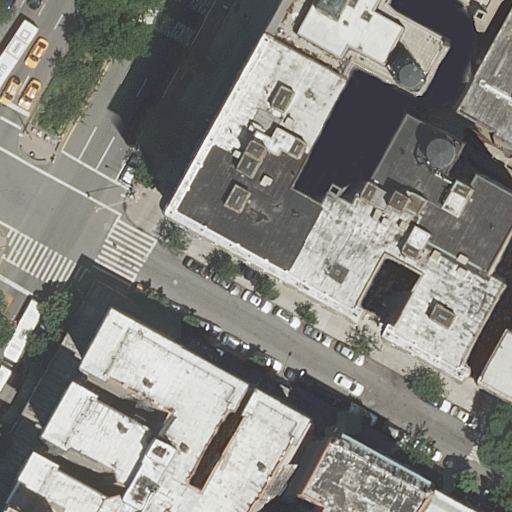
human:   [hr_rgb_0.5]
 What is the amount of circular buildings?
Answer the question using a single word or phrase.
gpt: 0

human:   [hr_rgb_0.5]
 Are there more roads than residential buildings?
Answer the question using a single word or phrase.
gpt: no

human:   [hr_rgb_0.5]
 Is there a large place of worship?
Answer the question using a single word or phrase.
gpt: no

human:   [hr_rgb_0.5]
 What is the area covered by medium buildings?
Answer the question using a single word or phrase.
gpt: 777m2

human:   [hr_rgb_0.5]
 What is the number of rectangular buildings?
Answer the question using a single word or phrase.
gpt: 5

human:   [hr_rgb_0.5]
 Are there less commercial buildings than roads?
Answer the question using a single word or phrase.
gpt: yes

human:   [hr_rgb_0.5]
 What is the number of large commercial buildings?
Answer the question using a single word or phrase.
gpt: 0

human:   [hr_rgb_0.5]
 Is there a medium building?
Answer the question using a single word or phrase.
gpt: yes

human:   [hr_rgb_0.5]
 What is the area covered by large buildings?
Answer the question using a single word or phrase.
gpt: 3252m2

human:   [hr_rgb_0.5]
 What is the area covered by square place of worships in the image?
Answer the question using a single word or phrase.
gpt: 0m2

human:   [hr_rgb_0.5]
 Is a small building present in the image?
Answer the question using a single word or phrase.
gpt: yes

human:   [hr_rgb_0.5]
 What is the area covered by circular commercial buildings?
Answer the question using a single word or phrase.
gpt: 0m2

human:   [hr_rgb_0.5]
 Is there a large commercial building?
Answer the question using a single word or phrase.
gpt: no

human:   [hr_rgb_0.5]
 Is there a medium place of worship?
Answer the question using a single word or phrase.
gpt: yes

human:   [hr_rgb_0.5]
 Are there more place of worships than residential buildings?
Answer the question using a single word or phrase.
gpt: no

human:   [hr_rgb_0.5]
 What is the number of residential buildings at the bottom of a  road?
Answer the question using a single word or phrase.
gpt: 5

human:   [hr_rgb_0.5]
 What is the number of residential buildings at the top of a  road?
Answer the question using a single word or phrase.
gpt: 2

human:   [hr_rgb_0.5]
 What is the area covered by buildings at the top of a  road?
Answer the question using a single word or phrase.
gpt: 562m2

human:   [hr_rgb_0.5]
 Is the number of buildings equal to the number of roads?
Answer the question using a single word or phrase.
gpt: no

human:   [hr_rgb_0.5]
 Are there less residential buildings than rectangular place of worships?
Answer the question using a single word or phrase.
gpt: no

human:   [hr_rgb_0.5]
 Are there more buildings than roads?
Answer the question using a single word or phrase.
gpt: yes

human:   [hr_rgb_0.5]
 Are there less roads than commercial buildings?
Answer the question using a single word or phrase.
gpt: no

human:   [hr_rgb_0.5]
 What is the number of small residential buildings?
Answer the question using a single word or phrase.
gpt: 3

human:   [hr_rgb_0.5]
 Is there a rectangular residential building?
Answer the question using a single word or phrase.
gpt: yes

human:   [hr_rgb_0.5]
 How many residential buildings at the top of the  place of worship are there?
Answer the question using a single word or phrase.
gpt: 0

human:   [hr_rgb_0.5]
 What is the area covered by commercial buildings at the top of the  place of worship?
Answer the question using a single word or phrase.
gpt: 0m2

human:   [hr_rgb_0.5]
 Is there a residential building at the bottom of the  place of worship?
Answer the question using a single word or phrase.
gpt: yes

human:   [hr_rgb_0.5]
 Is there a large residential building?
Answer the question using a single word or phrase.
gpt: yes

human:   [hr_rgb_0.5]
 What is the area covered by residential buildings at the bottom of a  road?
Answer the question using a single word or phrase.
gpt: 1457m2

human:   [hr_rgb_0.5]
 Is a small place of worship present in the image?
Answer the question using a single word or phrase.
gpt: no

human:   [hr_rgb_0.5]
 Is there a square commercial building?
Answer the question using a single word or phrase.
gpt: no

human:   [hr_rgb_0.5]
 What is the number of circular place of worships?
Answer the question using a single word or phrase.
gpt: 0

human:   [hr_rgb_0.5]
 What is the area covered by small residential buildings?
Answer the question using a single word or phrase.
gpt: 73m2

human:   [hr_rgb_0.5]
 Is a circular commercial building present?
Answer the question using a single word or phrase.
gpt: no

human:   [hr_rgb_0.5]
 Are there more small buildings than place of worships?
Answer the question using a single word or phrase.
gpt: yes

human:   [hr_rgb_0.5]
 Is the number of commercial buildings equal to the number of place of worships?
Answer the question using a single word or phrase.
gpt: no